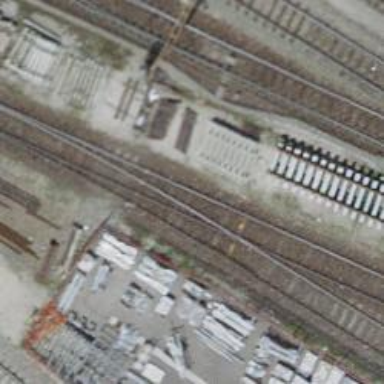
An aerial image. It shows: Single track railway in yard.